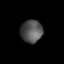
Tissue: lung
Cell type: Endothelial cells
Senescence score: 0.5447
Nuclear area (px): 486
Mean DAPI intensity: 83.076